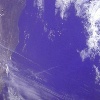
Label: water